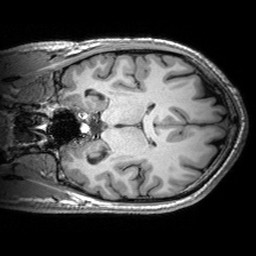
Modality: T1w
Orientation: coronal
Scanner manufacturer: siemens
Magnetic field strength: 3 T
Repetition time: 2.53 s
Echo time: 0.00299 s